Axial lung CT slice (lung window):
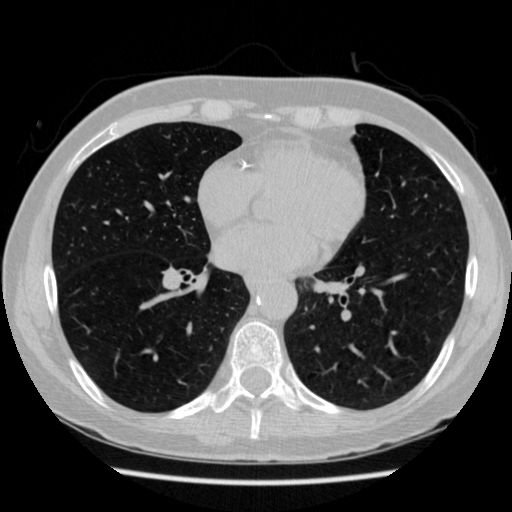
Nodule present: no